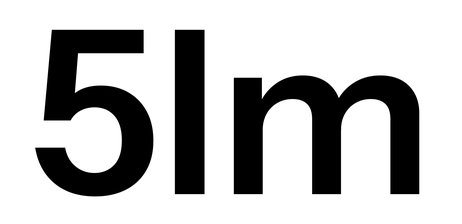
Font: InstrumentSans_SemiBold